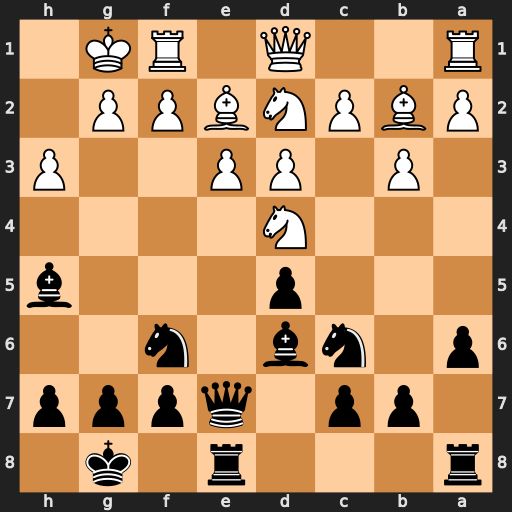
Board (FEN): r3r1k1/1pp1qppp/p1nb1n2/3p3b/3N4/1P1PP2P/PBPNBPP1/R2Q1RK1
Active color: b
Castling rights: -
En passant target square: -
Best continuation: Qe5 g3 Bxe2 Nxe2 Qxb2